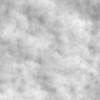
Label: no_change